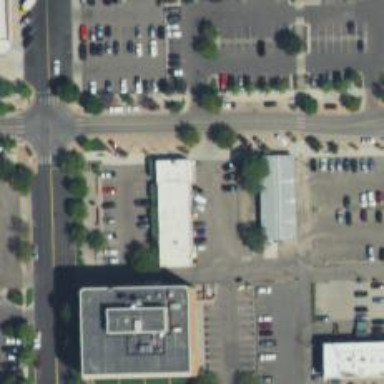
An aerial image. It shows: Parking space is available.